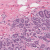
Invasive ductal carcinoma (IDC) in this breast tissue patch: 0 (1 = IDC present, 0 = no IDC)